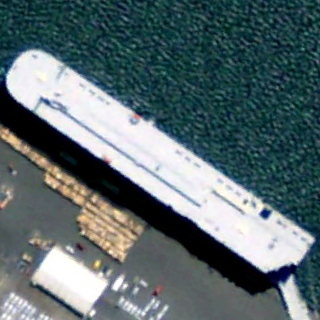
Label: civil